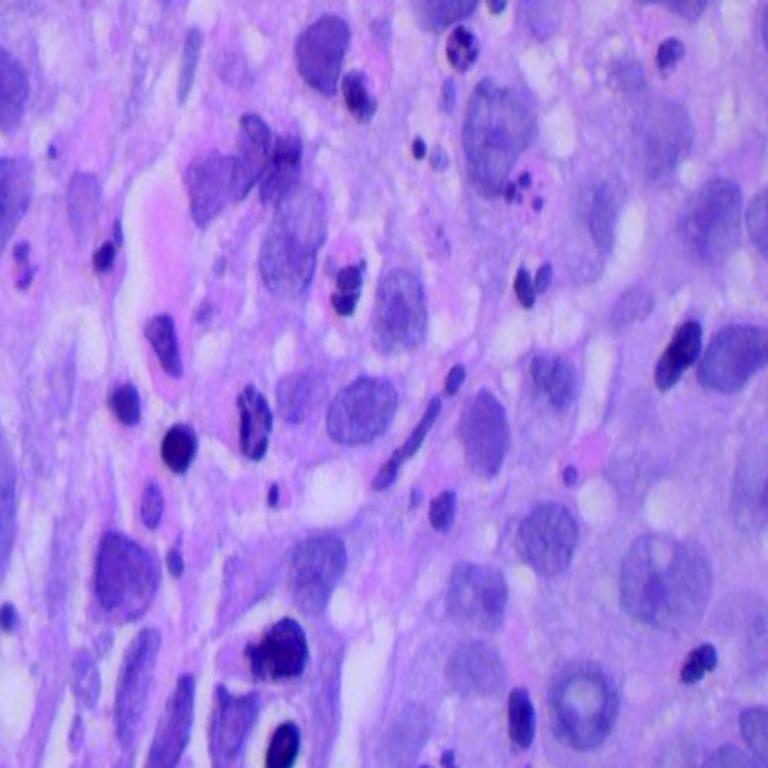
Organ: lung
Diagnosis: squamous carcinomas